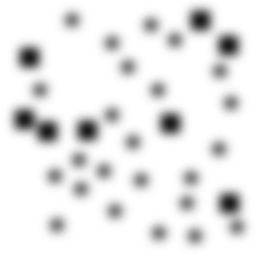
Squares: 8
Triangles: 0
Stars: 24
Total shapes: 32